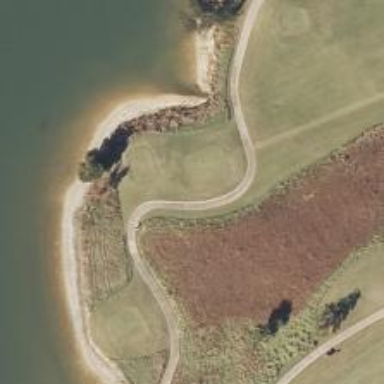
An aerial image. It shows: Path designated for golf carts.